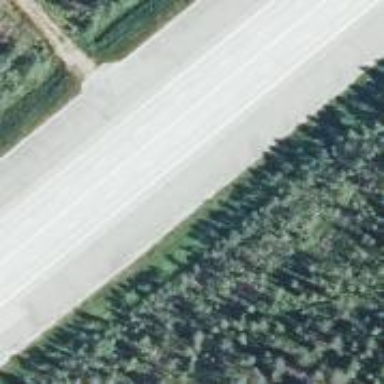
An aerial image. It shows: Asphalt trunk highway near airport road strip.